Question: Bonjour All,
I need help to find a solution to labeling the scatterplot in boxplot.
As you can see below, there is two data, first is the data of all macrocosmes, and second is the mean each macrocosmes.
> // query result'''
1 2 3 4 5 6
1 13.2089 13.3161 13.2497 13.2268 13.2209 11.6036
2 13.2923 13.3869 13.2950 13.2876 13.2922 11.7044
3 13.4493 13.5394 13.4450 13.4735 13.4689 11.9483
'''
<URL> 15.43801 15.38659 15.23252 15.50707 15.67684 15.25383
My problem is, how to show the label in each point in the graph two. i want to labeling each point with their no.macrocosme.
This is my little code :
'''
#Macrocosme
Mac = svalue(cbMacro)
#Add boxplots to all Macs
par(mfrow = c(1, 2))
boxplot(Tab1, main="Temperature of Macrocosme", xlab="No. Macrocosme", ylab="Temperature in Celcius", col=(c("gold","darkgreen")),ylim=range(c(min(vmin),max(vmax))))
points(1:length(Mac), means,pch = 22)
#Add boxplots to a median of all Macs
boxplot(means, main="Mean Temperature of all the Macrocosme", xlab="Mean", ylab="Temperature in Celcius")
with(Tab1, stripchart(means, method="jitter", vertical=TRUE, add=TRUE, col="red",pch = 20))
'''
I have tried with function text() --> show the number in the boxplot not in the scatterplot, and package textxy() --> not show anything
I guess there is a problem when i determine the x,y values.. hmm.. Is there possible, that we show the summary of each boxplot in the graph (median, Q1 -Q3)?
This is the graph that i produce :
As you can see below, there is two graphs, the right side is the boxplot of all macrocosmes with the mean values, and the left side is the boxplot with scatter plot of all mean the macrocosmes.

Thanks before for your help..
Regards,
Yougyz
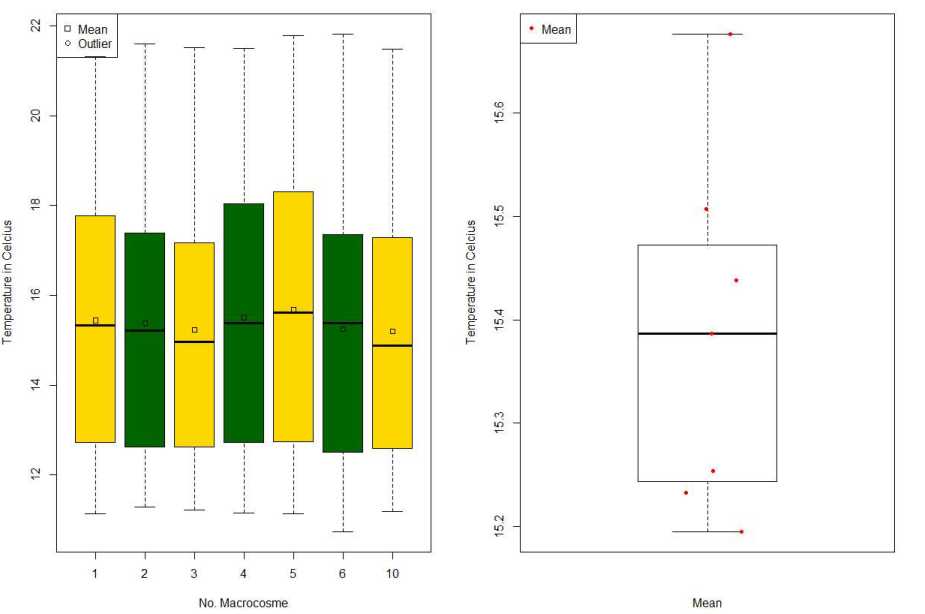
Answer: The text function should work find. For example,
'''
R> x = rnorm(10)
R> boxplot(x, ylim=c(-3, 3))
R> text(1, 1, "Hi", col=2)
'''
In your example, try something like:
'''
text(1, means, LETTERS[length(means)], col=2)
'''
This should display letters at the red dots. However, in your call to the strip chart function, you have "jittered" or "wiggled" the points. Since you've only a few points, don't jitter them (probably omit the method argument), and the following should work:
'''
text(1.3, means, LETTERS[length(means)], col=2)
'''